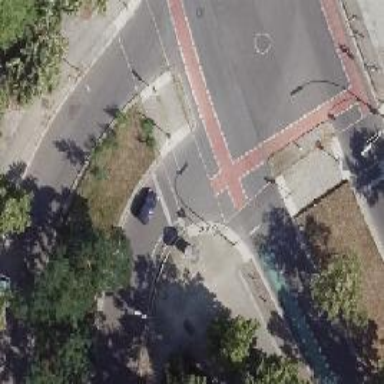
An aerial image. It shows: Road crossing with traffic signals.